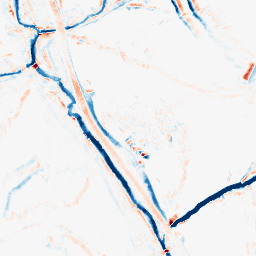
Category: morphological
Decomposition family: morphological_diamond
Decomposition parameters: operation: average
radius: 5
Upsampling method: sinc_hamming
Upsampling parameters: scale: 8
kernel_size: 16
Upsampling scale: 8